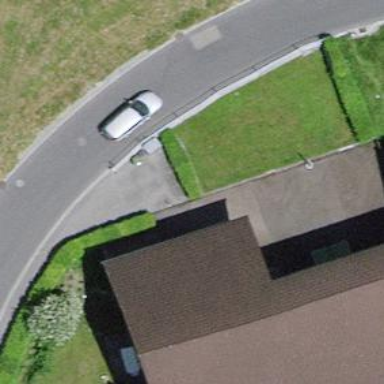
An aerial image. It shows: Hedge barrier.